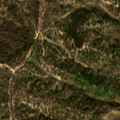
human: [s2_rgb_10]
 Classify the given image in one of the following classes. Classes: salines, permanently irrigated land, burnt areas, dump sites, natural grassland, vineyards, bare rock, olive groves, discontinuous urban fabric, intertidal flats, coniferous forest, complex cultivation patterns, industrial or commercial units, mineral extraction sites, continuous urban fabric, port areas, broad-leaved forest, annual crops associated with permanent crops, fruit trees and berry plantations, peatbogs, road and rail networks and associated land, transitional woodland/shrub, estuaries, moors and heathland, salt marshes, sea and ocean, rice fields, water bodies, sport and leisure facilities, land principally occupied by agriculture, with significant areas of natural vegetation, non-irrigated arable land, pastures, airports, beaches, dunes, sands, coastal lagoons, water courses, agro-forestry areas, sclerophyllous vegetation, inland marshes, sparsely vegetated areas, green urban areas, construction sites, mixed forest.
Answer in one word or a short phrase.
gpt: non-irrigated arable land, agro-forestry areas